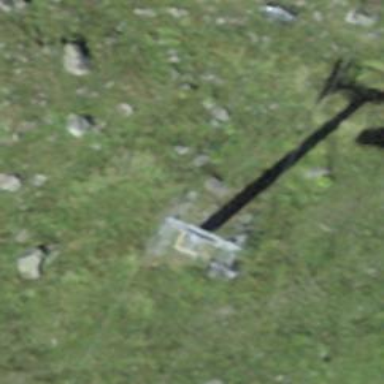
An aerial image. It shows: Pylon for aerialway.